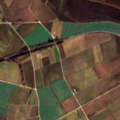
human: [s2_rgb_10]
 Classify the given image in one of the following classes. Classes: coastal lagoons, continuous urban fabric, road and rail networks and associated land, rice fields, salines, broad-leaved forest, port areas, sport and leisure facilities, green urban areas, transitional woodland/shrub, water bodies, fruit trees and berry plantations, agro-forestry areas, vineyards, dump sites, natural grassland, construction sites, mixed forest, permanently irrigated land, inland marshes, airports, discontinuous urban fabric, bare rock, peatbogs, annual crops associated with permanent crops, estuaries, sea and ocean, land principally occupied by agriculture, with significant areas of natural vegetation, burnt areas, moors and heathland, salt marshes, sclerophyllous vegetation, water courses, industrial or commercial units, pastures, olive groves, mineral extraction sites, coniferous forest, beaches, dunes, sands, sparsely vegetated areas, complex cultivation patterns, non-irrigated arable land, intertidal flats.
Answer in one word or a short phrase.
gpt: non-irrigated arable land, pastures, broad-leaved forest